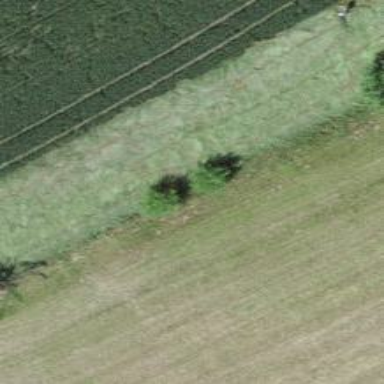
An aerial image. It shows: Ditch in the surroundings.